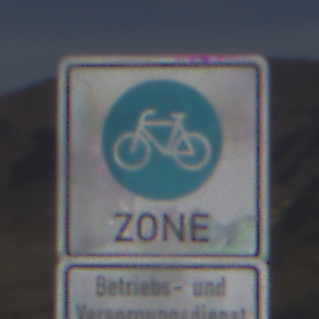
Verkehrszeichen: BeginnFahrradzone
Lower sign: BesondereFahrzeugeUndTransportgueter9
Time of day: MorningAfternoon
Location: Outdoor (Nature)
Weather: PartlyCloudy
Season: NotSpecified
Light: Natural